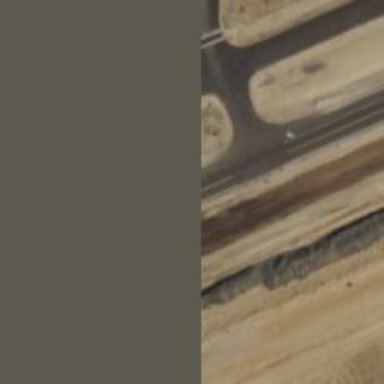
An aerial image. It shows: Expressway with asphalt surface classified as trunk highway.